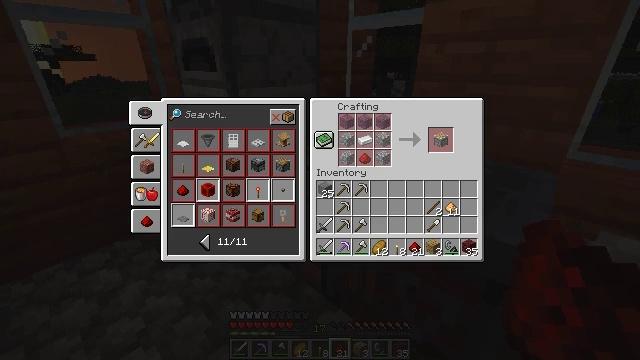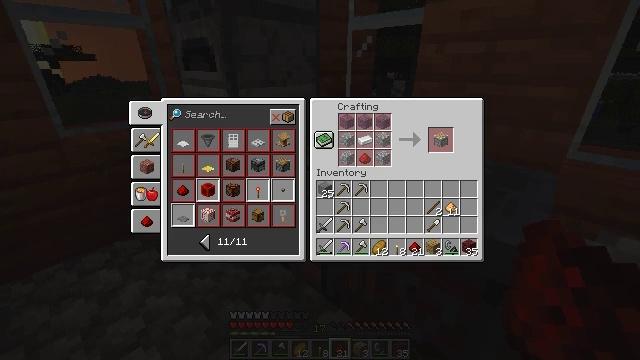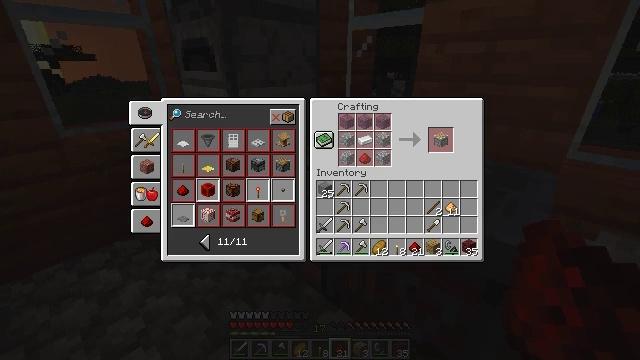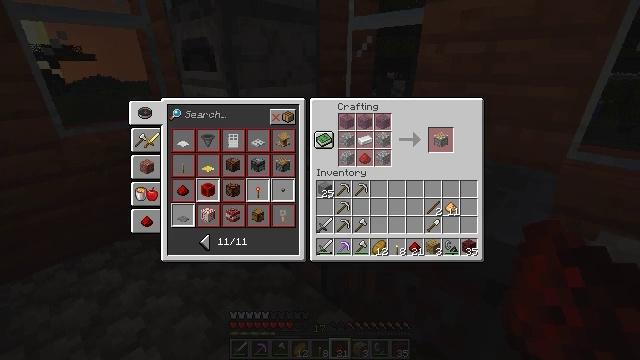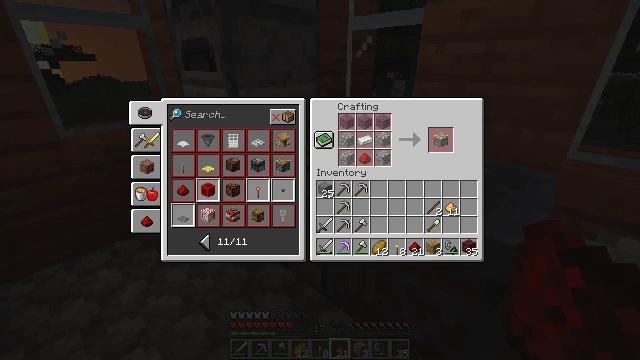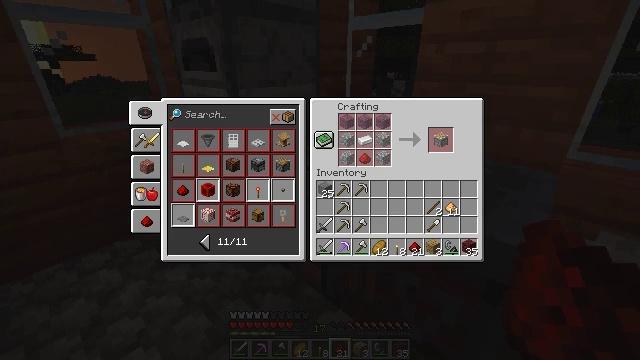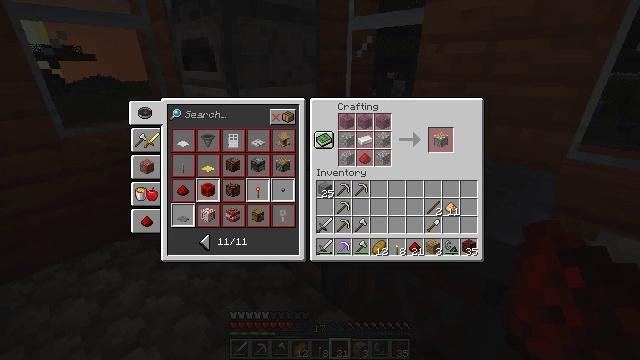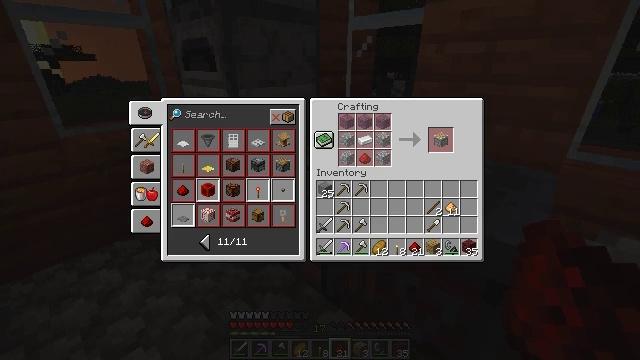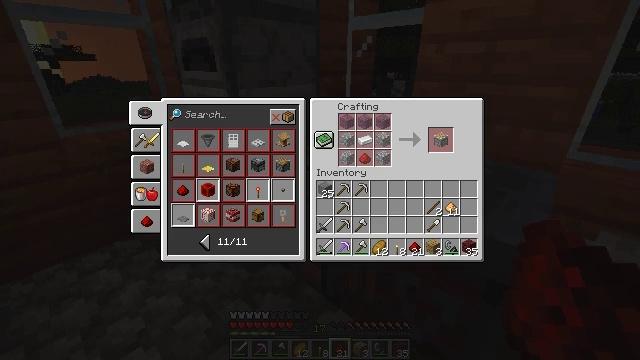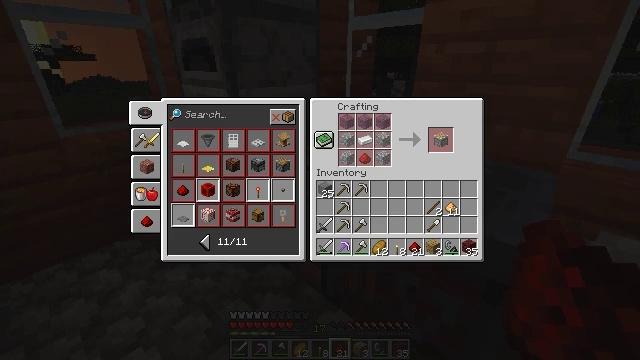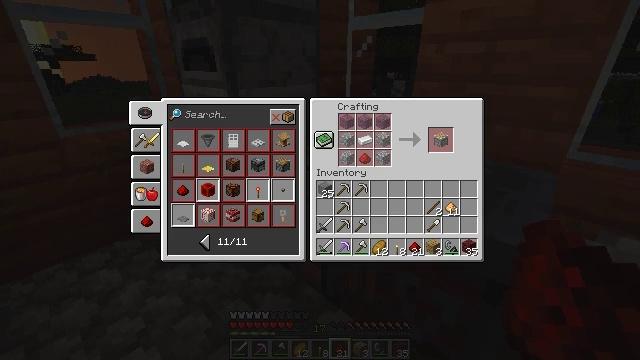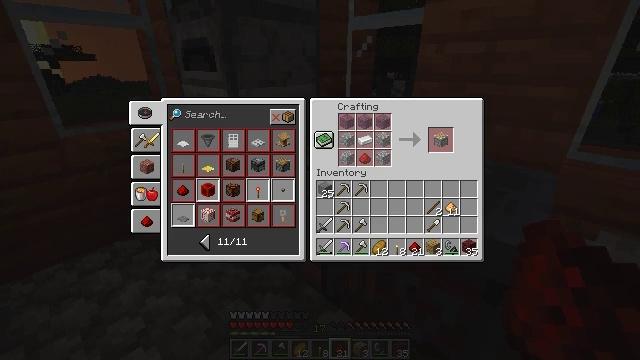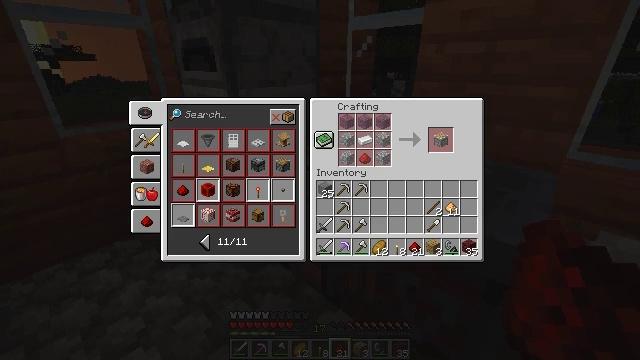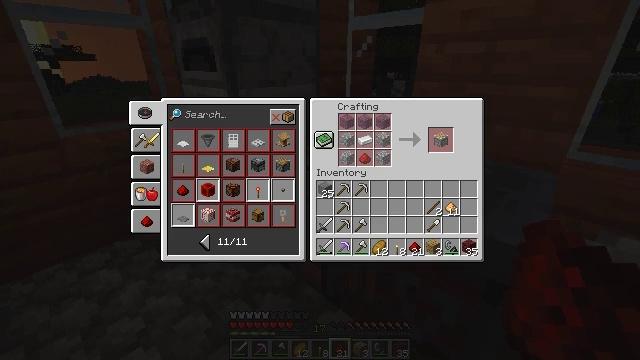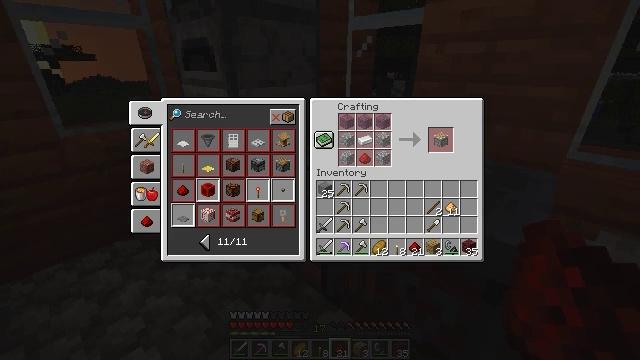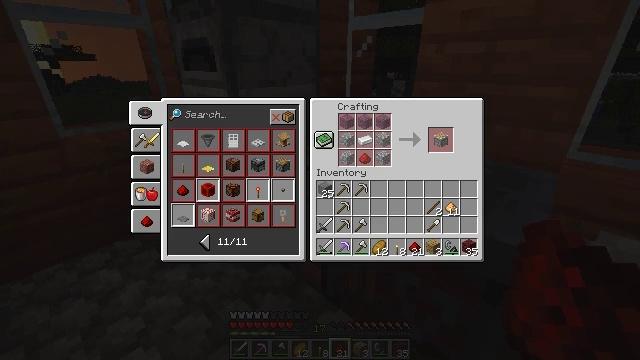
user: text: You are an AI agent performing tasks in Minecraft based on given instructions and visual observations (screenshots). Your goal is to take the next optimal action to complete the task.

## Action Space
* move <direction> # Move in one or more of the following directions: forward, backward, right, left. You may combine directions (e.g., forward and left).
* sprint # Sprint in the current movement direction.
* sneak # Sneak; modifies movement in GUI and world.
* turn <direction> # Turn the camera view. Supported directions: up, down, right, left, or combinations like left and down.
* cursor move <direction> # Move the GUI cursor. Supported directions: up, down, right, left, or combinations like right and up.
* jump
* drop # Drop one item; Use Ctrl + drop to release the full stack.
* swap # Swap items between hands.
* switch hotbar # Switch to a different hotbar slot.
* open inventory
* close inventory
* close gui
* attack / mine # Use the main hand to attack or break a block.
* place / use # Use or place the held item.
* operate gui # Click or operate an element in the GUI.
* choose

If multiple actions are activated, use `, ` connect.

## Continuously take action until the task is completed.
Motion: motion action
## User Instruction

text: Remove an iron sword from the inventory.
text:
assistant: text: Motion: no_op
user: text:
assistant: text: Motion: no_op
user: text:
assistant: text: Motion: cursor move up
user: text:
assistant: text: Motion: no_op
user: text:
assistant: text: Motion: no_op
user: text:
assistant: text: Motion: no_op
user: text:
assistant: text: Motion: no_op
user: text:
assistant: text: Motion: no_op
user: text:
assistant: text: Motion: no_op
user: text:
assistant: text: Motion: no_op
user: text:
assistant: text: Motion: no_op
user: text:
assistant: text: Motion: no_op
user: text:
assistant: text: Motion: no_op
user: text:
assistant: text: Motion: no_op
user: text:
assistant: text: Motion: no_op
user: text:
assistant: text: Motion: cursor move up
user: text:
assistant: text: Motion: cursor move up
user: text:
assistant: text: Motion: cursor move up
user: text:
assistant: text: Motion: cursor move up
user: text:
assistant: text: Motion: no_op
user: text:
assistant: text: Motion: no_op
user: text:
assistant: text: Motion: no_op
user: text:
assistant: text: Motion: no_op
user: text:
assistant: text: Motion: no_op
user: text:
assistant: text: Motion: no_op
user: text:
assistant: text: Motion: no_op
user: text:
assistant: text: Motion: no_op
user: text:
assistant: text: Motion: no_op
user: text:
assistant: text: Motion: no_op
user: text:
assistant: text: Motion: no_op